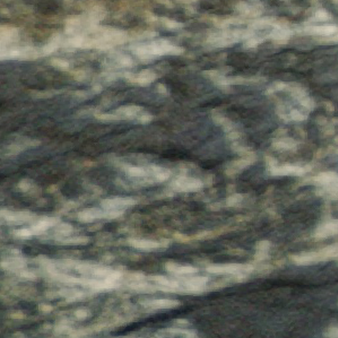
Label: other